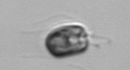
Label: Pyramimonas_morphotype1